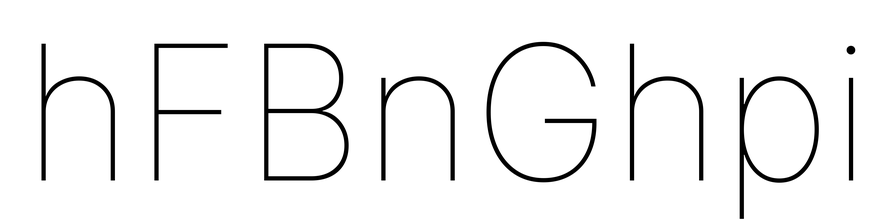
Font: Inter_Thin